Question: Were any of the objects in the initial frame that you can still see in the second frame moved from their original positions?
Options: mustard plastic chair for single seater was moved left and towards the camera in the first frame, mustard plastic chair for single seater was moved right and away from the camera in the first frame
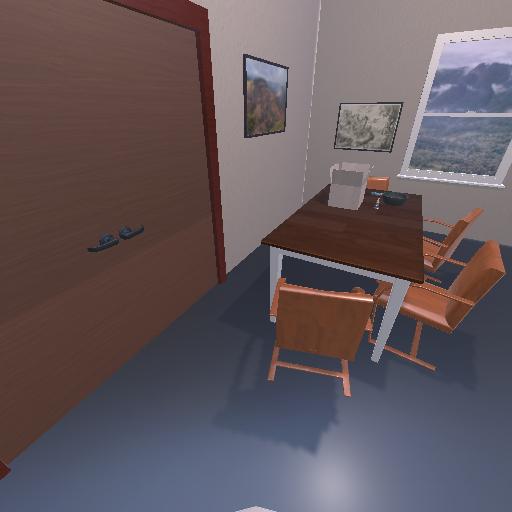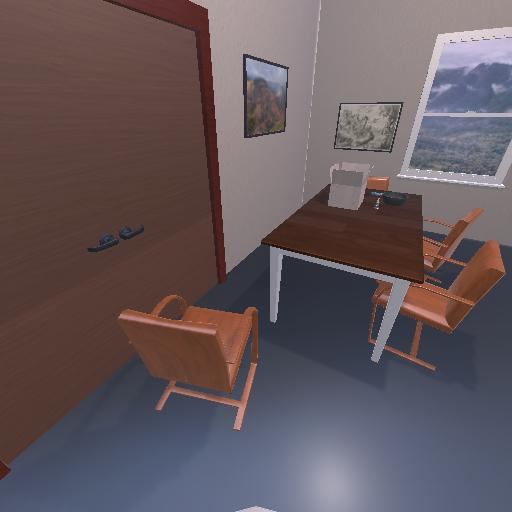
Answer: mustard plastic chair for single seater was moved left and towards the camera in the first frame